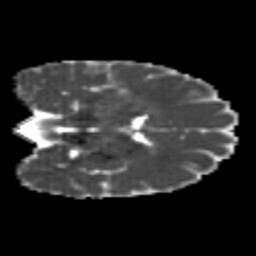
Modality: MD
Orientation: coronal
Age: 22
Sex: female
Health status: healthy
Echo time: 0.074 s